Question: '''
storageReference.child("ProfilePicture")
.child(currUser.getUid())
.getDownloadUrl()
.addOnSuccessListener(new OnSuccessListener<Uri>() {
@Override
public void onSuccess(Uri uri) {
profilePicture = storageReference.child("ProfilePicture").child(currUser.getUid());
Glide.with(getBaseContext())
.using(new FirebaseImageLoader())
.load(profilePicture)
.signature(new StringSignature(String.valueOf(System.currentTimeMillis())))
.into(profilePictures)
.listener(new RequestListener<URL, GlideDrawable>() {
@Override
public boolean onException(Exception e, URL model, Target<GlideDrawable> target, boolean isFirstResource) {
progressDialogCreate.hide();
return false;
}
@Override
public boolean onResourceReady(GlideDrawable resource, URL model, Target<GlideDrawable> target, boolean isFromMemoryCache, boolean isFirstResource) {
progressDialogCreate.hide();
return false;
}
});
profilePictures.setVisibility(View.VISIBLE);
}
});
'''
I'm getting this error,

Can someone explain why this is happening?
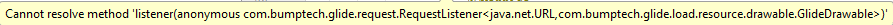
Answer: Use this dependency to use 'GlideDrawable' method of 'Glide' and '.using(new FirebaseImageLoader())' method of 'FirebaseUi'
'''
compile 'com.firebaseui:firebase-ui-storage:0.6.0'
compile 'com.github.bumptech.glide:glide:3.8.0'
'''
---
'''
Glide.with(MainActivity.this)
.using(new FirebaseImageLoader())
.load(profilePicture)
.signature(new StringSignature(String.valueOf(System.currentTimeMillis())))
.into(profilePictures)
.listener(new RequestListener<URL, GlideDrawable>() {
@Override
public boolean onException(Exception e, URL model, Target<GlideDrawable> target, boolean isFirstResource) {
progressDialogCreate.hide();
return false;
}
@Override
public boolean onResourceReady(GlideDrawable resource, URL model, Target<GlideDrawable> target, boolean isFromMemoryCache, boolean isFirstResource) {
progressDialogCreate.hide();
return false;
}
});
'''
Try to apply listener like this.
'''
Glide.with(MainActivity.this)
.using(new FirebaseImageLoader())
.load(profilePicture)
.signature(new StringSignature(String.valueOf(System.currentTimeMillis())))
.into(new GlideDrawableImageViewTarget(profilePictures) {
@Override
public void onResourceReady(GlideDrawable resource, GlideAnimation<? super GlideDrawable> animation) {
super.onResourceReady(resource, animation);
//try to hide here
}
@Override
public void onLoadFailed(Exception e, Drawable errorDrawable) {
super.onLoadFailed(e, errorDrawable);
//try to hide here
}
});
'''